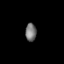
Tissue: prostate
Cell type: Fibroblasts
Senescence score: 0.8432
Nuclear area (px): 193
Mean DAPI intensity: 118.363